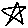
Label: star